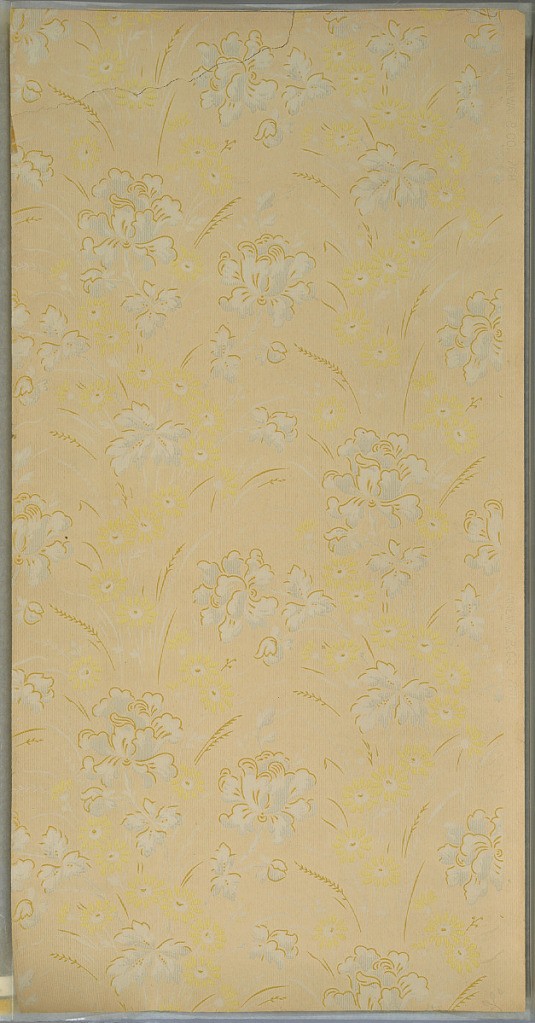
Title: Sidewall
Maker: Janeway & Co. Inc., New Brunswick, New Jersey, 1848 - 1914
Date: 1905–1915
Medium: Machine-printed paper, liquid mica
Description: Blue floral motifs connected by waiving yellow daisy chains that form vertical stripes. Interspersed sprigs of wheat. Ground is textured and cream. Printed in yellow, light blue, white, white mica and tan.
Printed in right selvedge: "Janeway & Co. 768"